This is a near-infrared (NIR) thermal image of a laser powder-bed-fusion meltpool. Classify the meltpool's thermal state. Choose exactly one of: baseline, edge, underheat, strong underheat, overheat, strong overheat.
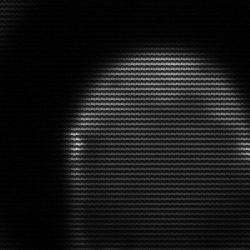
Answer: edge